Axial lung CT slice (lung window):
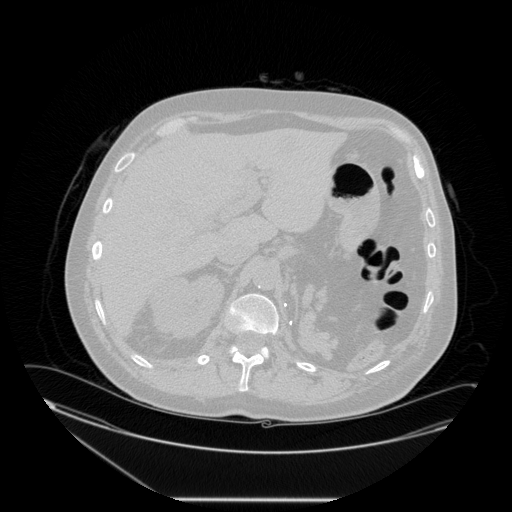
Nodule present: no